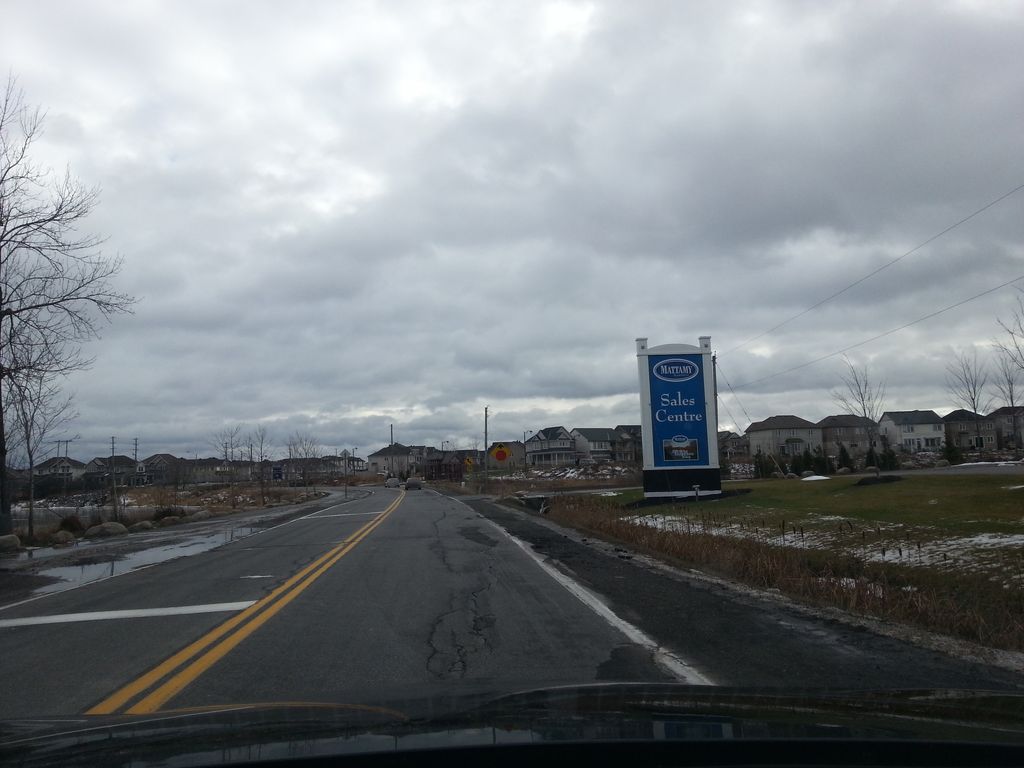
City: ottawa-gatineau